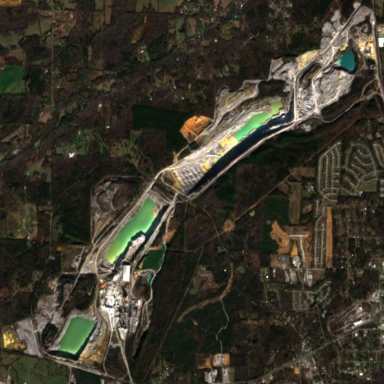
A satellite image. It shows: Quarry that is source of aggregate.